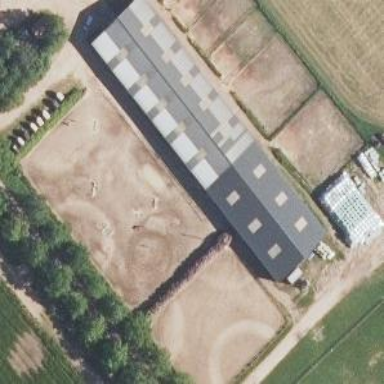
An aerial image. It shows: Stable building.